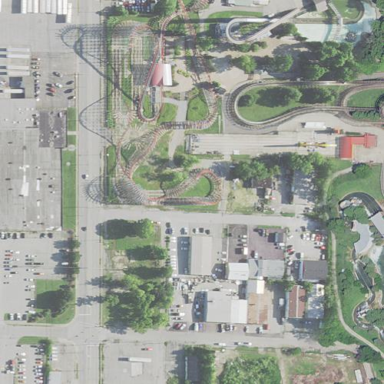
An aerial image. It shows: Thrilling roller coaster attraction.